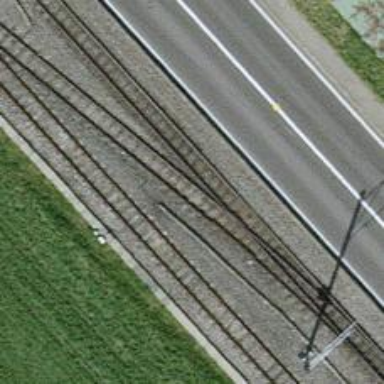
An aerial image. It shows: Narrow-gauge railway siding with electrified contact line. The siding has one track.